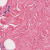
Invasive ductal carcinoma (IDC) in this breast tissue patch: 0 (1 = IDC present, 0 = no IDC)